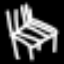
Label: chair